Field crop: maize
Growth stage: 2
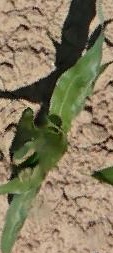
Species: maize